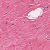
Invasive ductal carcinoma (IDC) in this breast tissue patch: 0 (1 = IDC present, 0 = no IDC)